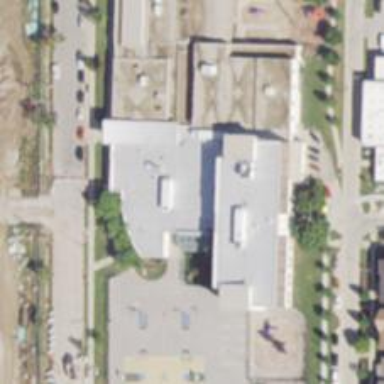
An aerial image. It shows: Healthcare clinic is depicted in the image.